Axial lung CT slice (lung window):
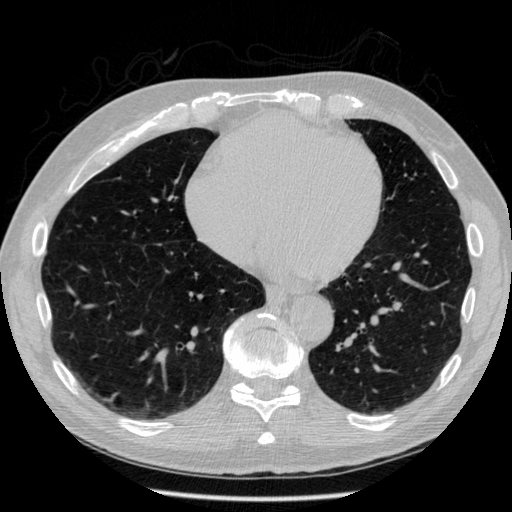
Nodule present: no